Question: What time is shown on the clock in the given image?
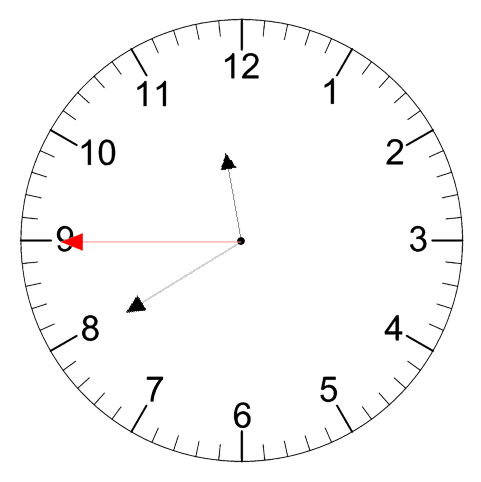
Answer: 11:39:45